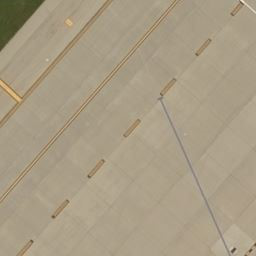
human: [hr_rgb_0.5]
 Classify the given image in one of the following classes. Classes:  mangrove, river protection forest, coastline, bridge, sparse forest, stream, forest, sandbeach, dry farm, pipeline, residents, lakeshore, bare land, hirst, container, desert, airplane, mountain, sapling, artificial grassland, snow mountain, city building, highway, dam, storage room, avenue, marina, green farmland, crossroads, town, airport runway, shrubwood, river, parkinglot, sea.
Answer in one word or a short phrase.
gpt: airport runway